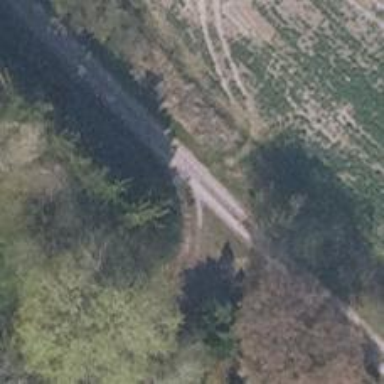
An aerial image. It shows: Unclassified road with grade 1 track type.